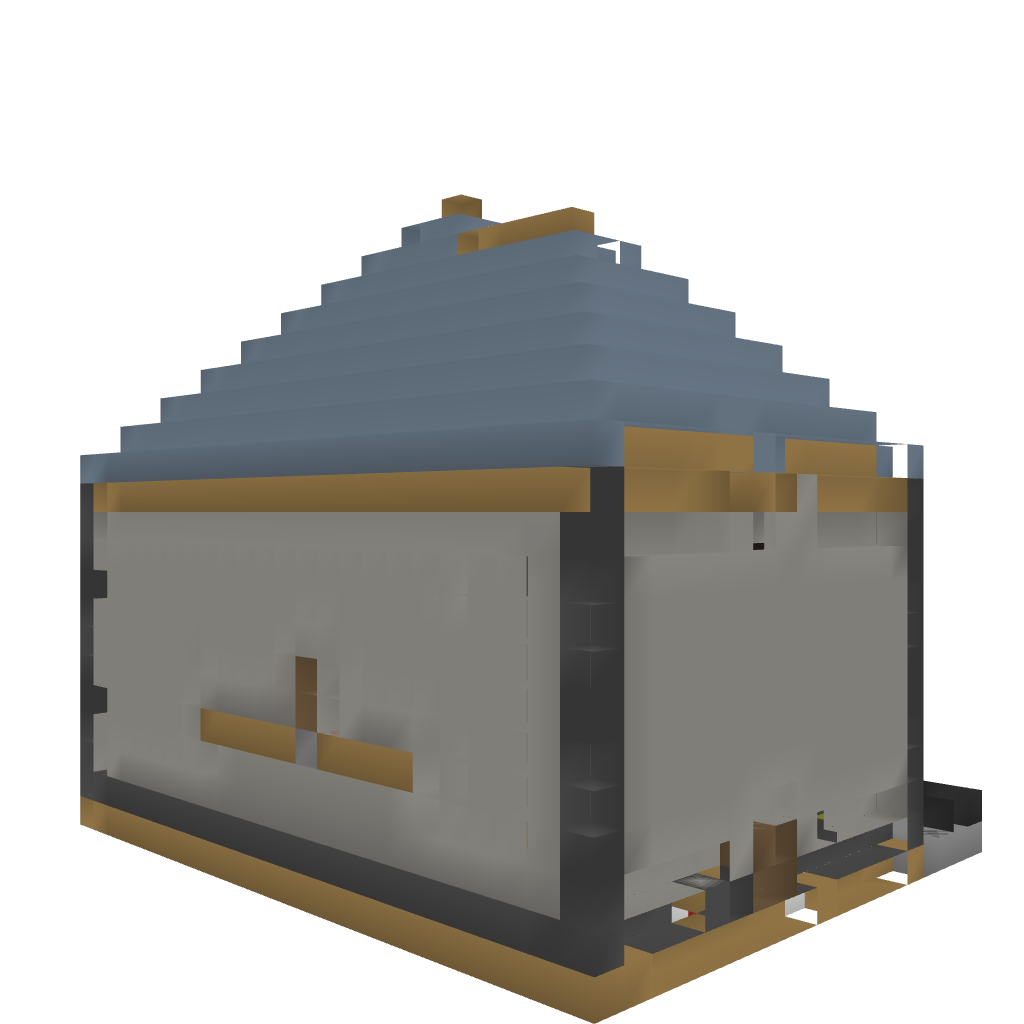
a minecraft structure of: Medium sized house